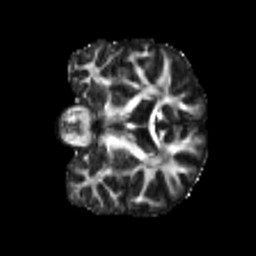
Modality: FA
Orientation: coronal
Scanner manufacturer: siemens
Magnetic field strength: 3 T
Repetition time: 4 s
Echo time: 0.0594 s